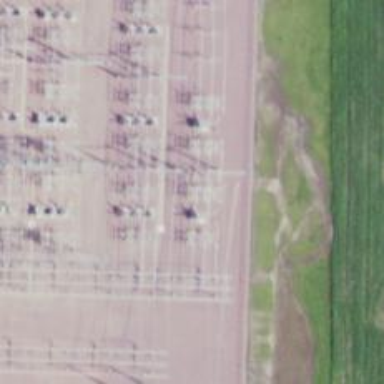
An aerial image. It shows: Switch used for power control.